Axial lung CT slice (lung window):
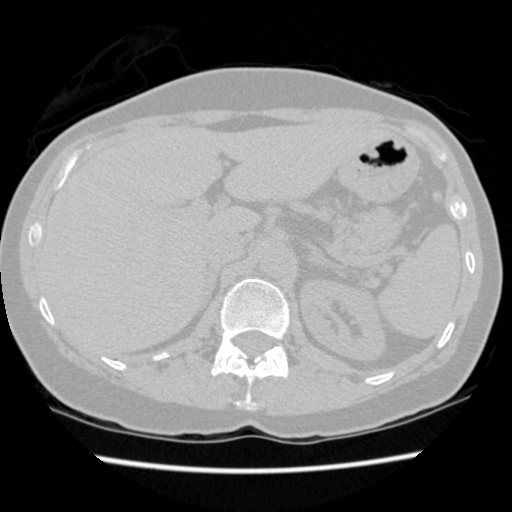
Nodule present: no